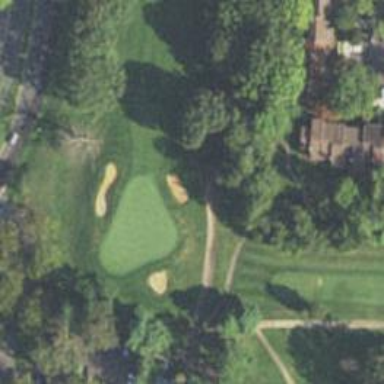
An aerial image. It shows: View of golf hole.